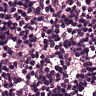
Metastatic tissue present: no